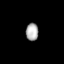
Tissue: lung
Cell type: Others
Senescence score: 0.2166
Nuclear area (px): 217
Mean DAPI intensity: 170.484